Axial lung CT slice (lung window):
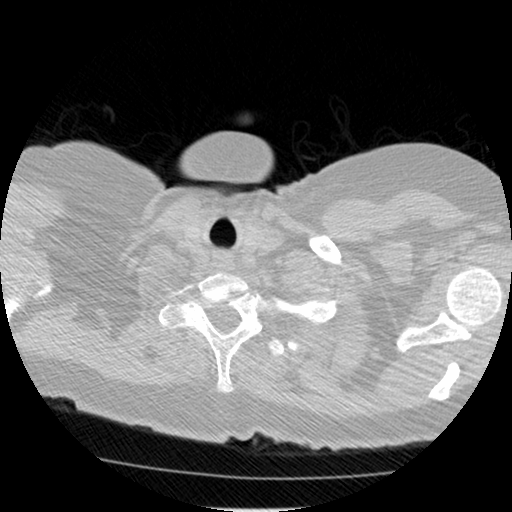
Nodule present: no